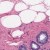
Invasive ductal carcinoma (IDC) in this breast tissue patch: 0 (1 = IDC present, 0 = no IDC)